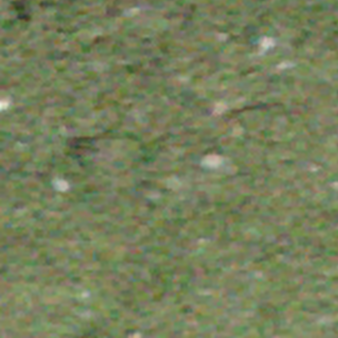
Label: other